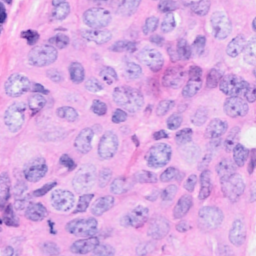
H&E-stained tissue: Breast